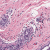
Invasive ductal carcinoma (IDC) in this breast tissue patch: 0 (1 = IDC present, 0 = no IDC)